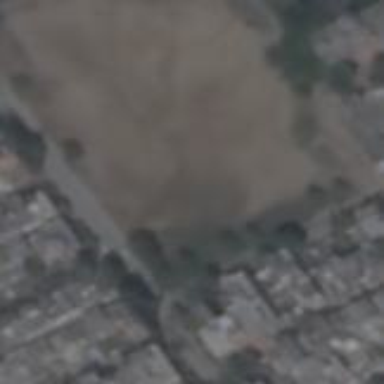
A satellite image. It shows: Cricket pitch for leisure and sports activities.